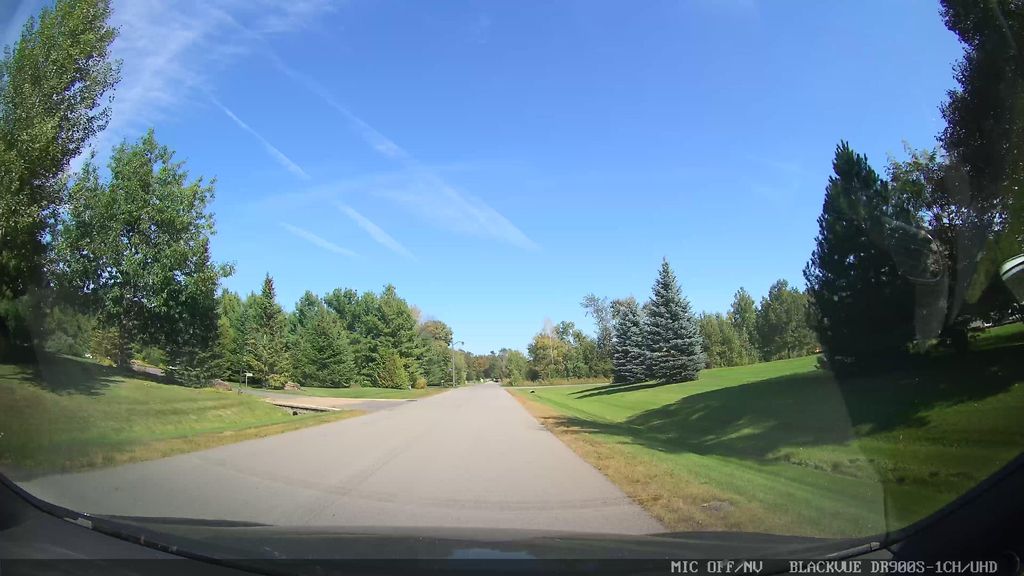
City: ottawa-gatineau